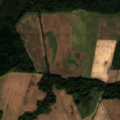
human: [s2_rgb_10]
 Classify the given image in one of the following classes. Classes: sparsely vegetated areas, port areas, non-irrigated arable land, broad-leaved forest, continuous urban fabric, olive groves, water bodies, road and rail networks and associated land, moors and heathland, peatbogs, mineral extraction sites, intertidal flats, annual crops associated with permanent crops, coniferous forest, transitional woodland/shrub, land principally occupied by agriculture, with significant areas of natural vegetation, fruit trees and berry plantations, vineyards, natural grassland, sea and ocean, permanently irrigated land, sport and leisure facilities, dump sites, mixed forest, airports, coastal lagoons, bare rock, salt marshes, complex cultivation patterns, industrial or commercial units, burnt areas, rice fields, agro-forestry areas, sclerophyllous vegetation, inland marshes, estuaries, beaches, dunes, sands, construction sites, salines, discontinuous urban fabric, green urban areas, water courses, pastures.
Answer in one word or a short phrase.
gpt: non-irrigated arable land, broad-leaved forest, coniferous forest, mixed forest, peatbogs